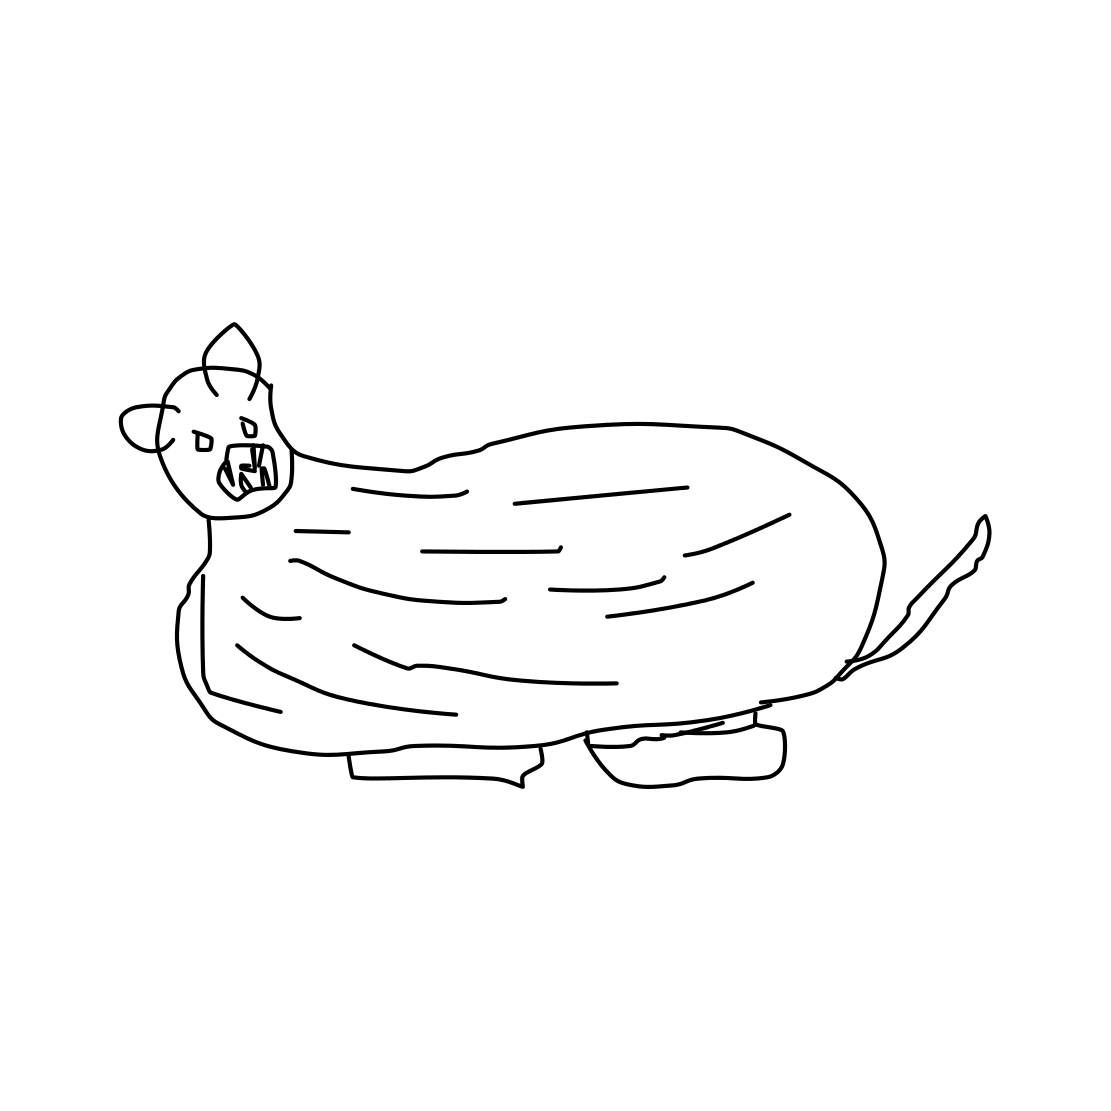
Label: tiger